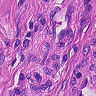
Metastatic tissue present: no